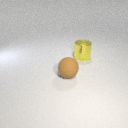
large yellow metal cylinder to the right of large brown rubber sphere